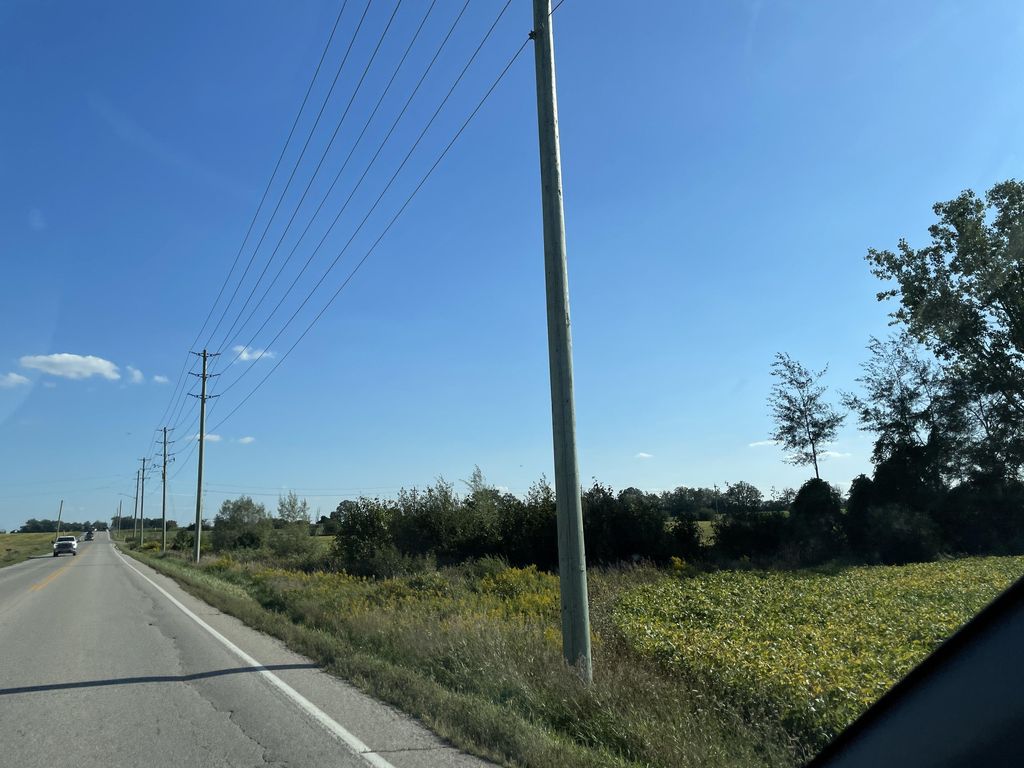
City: kitchener-waterloo